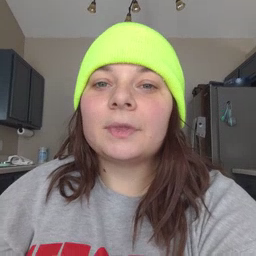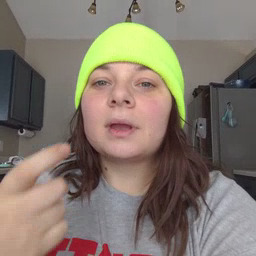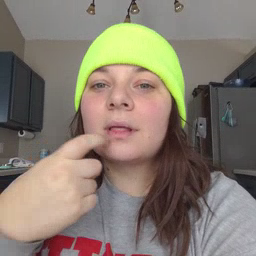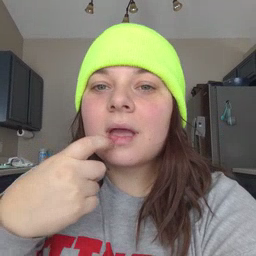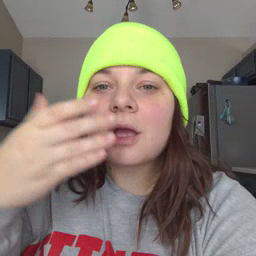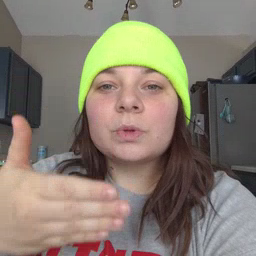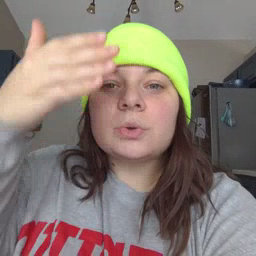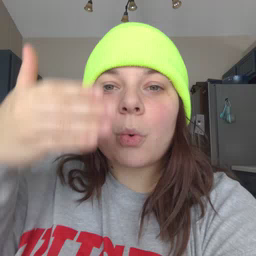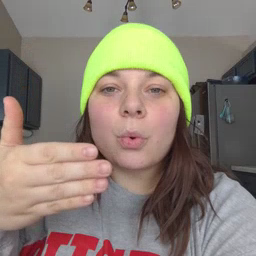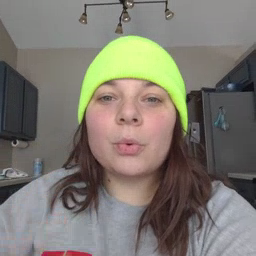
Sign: glasswindow